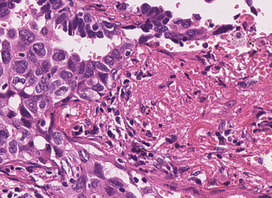
Tumor epithelial tissue: yes
Tumor-associated stroma tissue: yes
Normal tissue: no